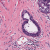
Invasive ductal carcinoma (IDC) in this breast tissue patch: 0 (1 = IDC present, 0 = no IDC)